Question: Basicaly, I have the following code:
'''
binom(n,k) = n!/(k!*(n-k)!)
hyperge(N,K,n,k) = binom(K,k)*binom(N-K,n-k)/binom(N,n)
hypergge(N,K,n,k) = sum [i=k:K] hyperge(N,K,n,i)
set term png
set output "onedrop.png"
set xlabel "Decksize"
set ylabel "Chance of having one of four one-drops on turn 1"
plot [x=59:209] (hypergge(floor(x)-9,4,6,1) + (1-hypergge(floor(x)-9,4,6,1))*(hypergge(floor(x)-9,4,6,1)))*100 with lines notitle lw 2
'''
(The only thing that might be really important about hypergge is that it use factorials, i.e. needs integers as arguments).
which produces the following output

So for some reason, gnuplot just stops drawing the plot at ~180, and I see absolutely no reason why it behaves like that...
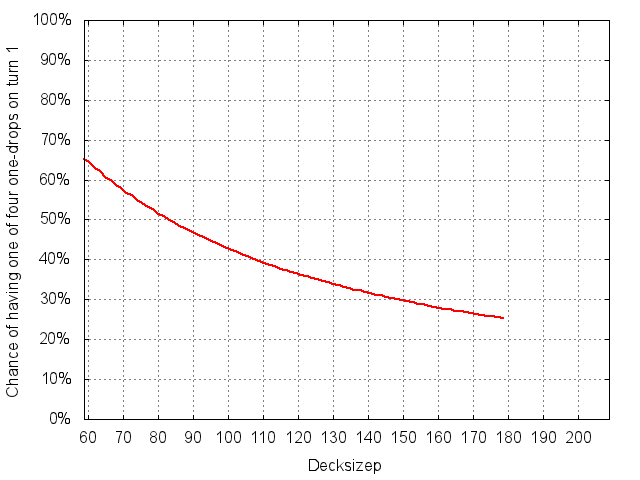
Answer: '170!' is the last factorial which gnuplot can evaluate:
'''
gnuplot> print 170!
7.257415615308e+306
gnuplot> print 171!
inf.0
'''